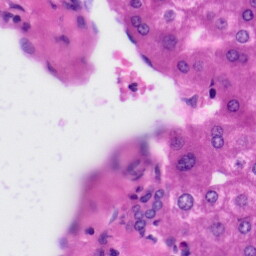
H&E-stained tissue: Liver